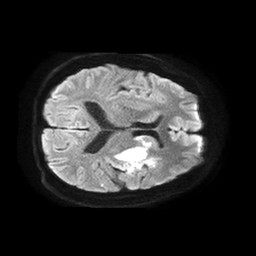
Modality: TRACE
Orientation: axial
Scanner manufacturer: philips
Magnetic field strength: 1.5 T
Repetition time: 4.6 s
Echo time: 0.08631 s